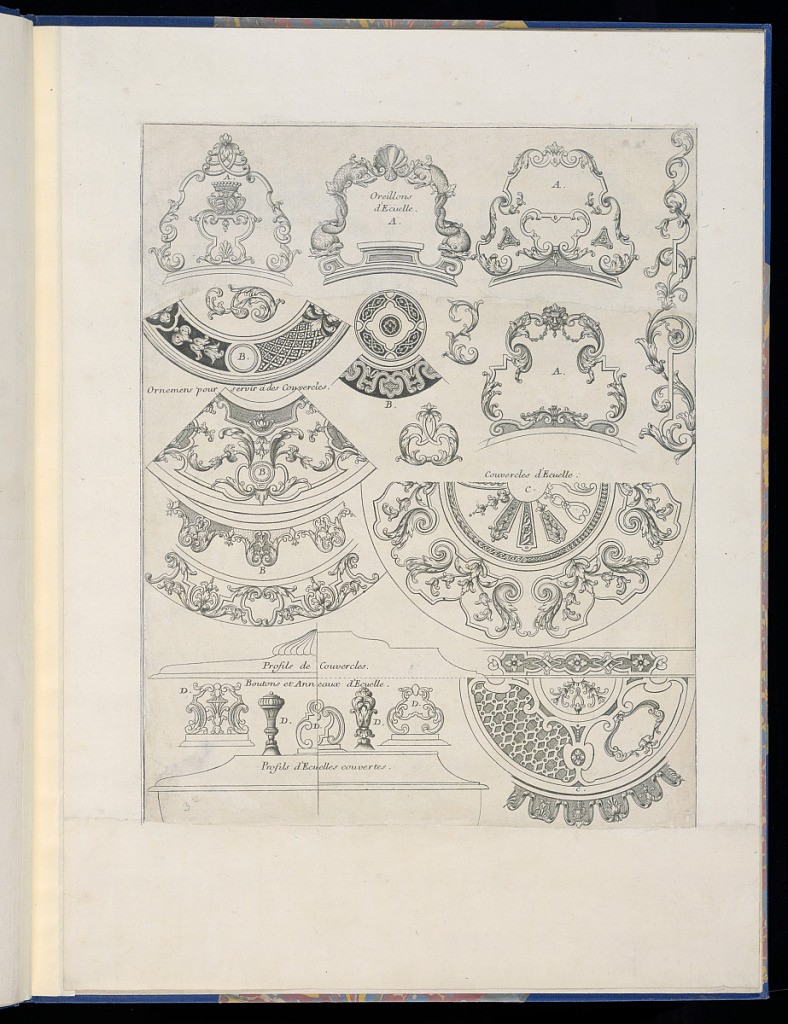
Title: Ornament Designs for use on Porringer’s (Shallow Bowls), Lids, and Handles
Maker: Masson, French, active late 17th and early 18th century
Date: late 17th–early 18th century
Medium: Etching and engraving on paper
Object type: Print
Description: Ornament for the use on porringer's (shallow bowls), with detailed designs of their handles, lids, bases, and finials, with designs of lidded porringer's outlined in profile featuring scrolling leaves, acanthus leaves, heraldry (coats of arms), dolphins, mascarons (masks), fleurons, strapwork, diaper patterns, flowers, and shells. The designs are identified with lettered inscriptions.